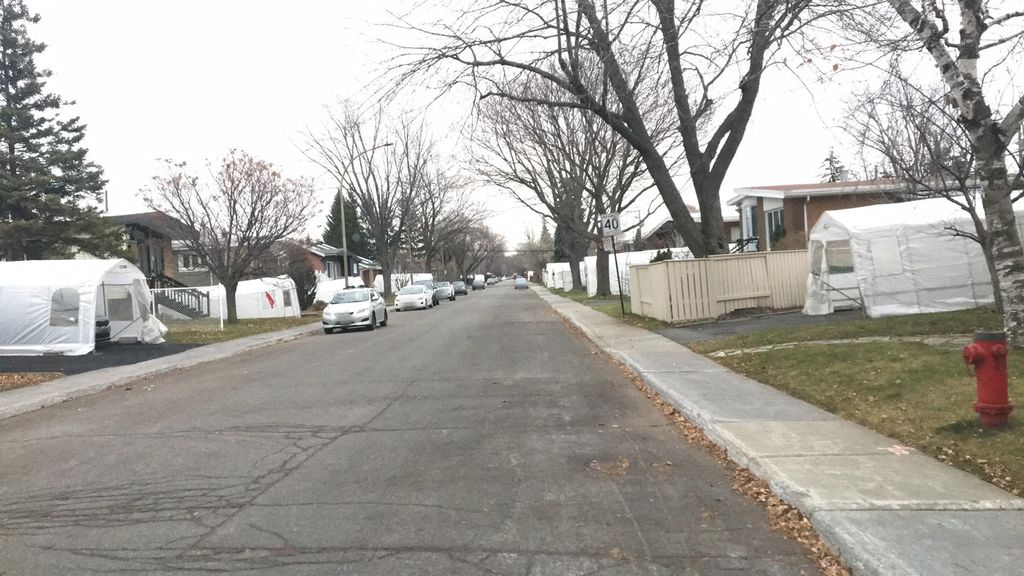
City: montreal